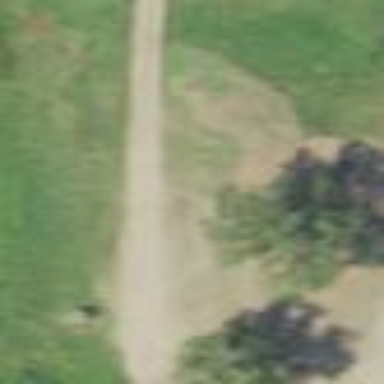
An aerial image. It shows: Gravel parking area.